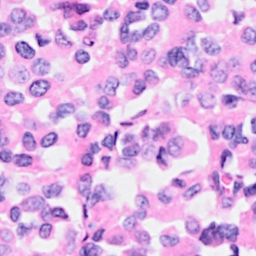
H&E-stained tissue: Breast